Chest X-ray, PA view. Patient: 72 years old, sex M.
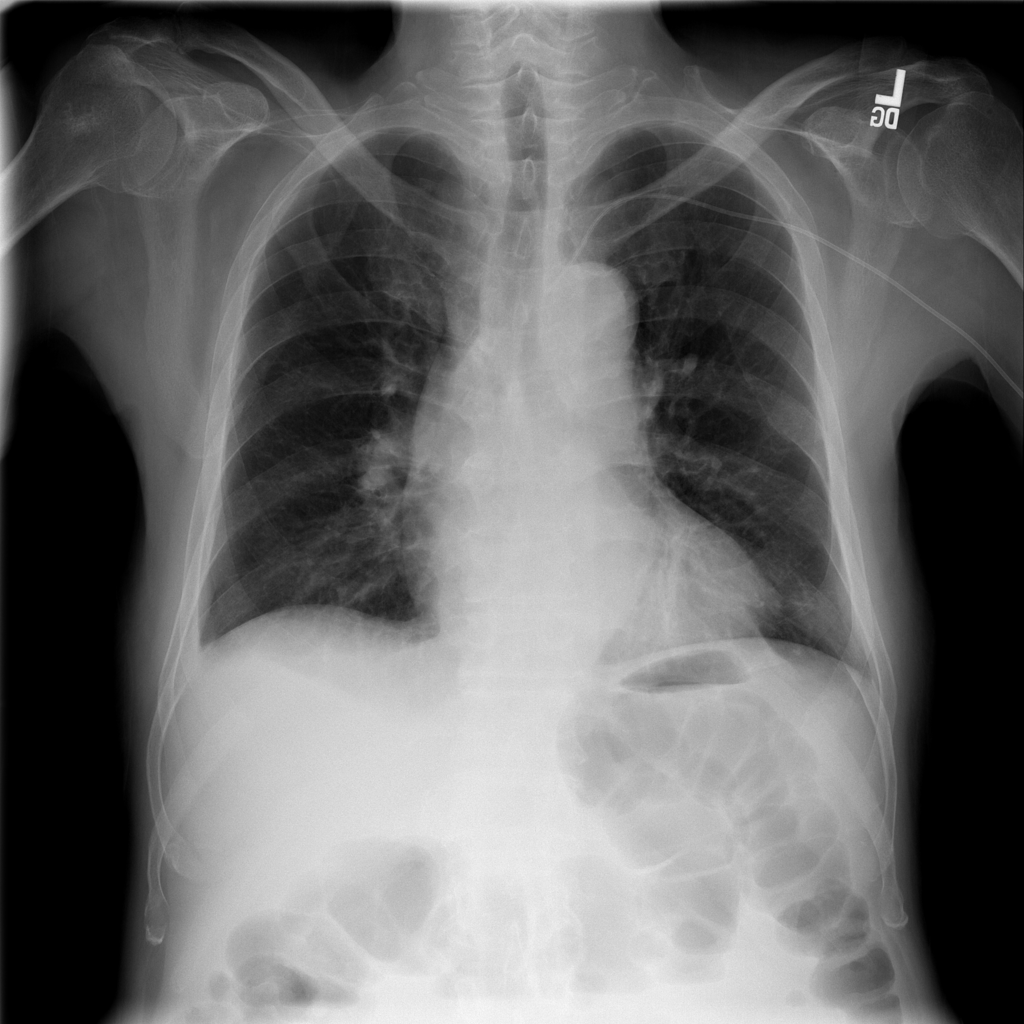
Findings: Effusion